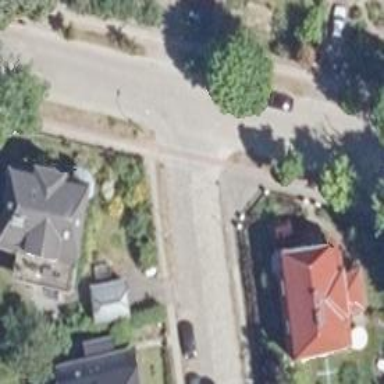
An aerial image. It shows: Residential road with sidewalks on both sides.